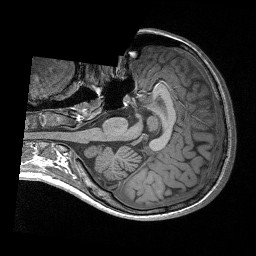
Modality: T1w
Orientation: axial